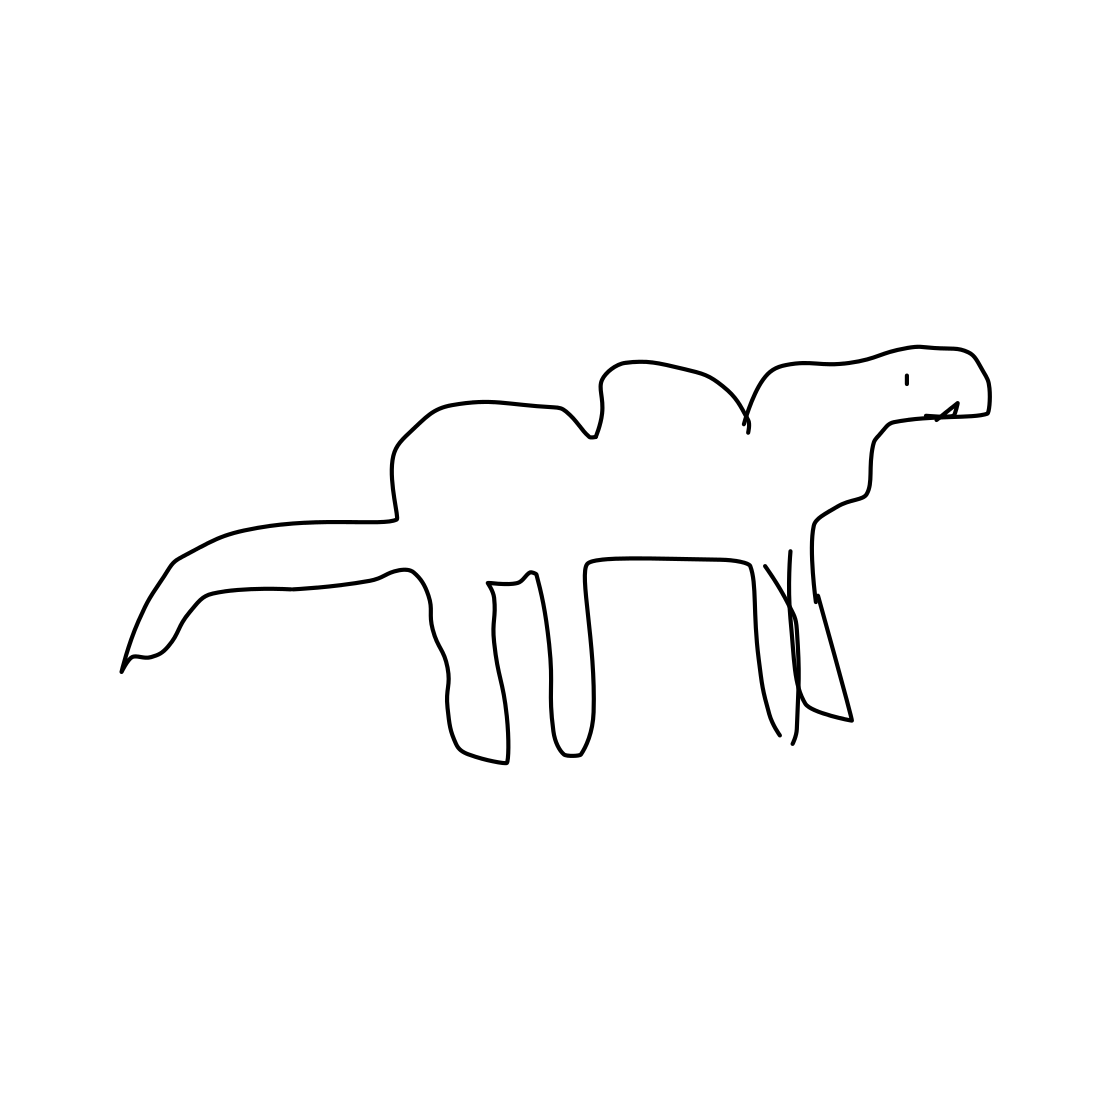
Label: camel